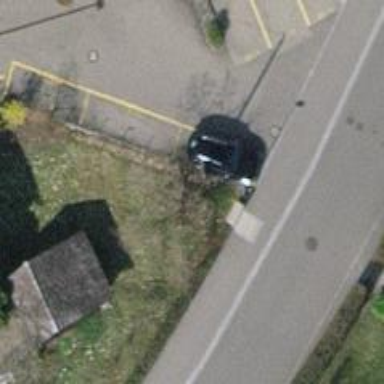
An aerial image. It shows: Street cabinet.